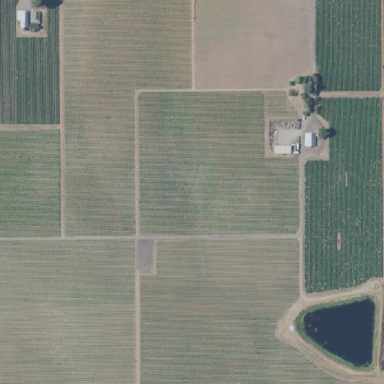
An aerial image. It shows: Vineyard with grape crops.